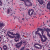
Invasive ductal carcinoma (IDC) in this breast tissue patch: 0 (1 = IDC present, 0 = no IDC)